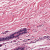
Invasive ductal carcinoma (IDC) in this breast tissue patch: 0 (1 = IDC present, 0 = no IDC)